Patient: sex F, age 54
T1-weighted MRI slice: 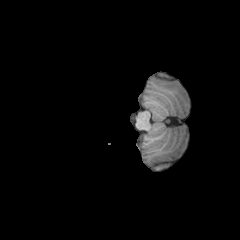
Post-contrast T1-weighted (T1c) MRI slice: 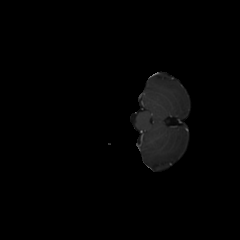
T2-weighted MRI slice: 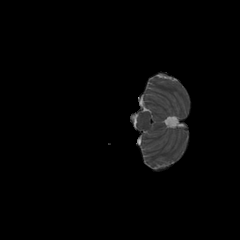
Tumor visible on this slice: no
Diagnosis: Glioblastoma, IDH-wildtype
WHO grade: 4